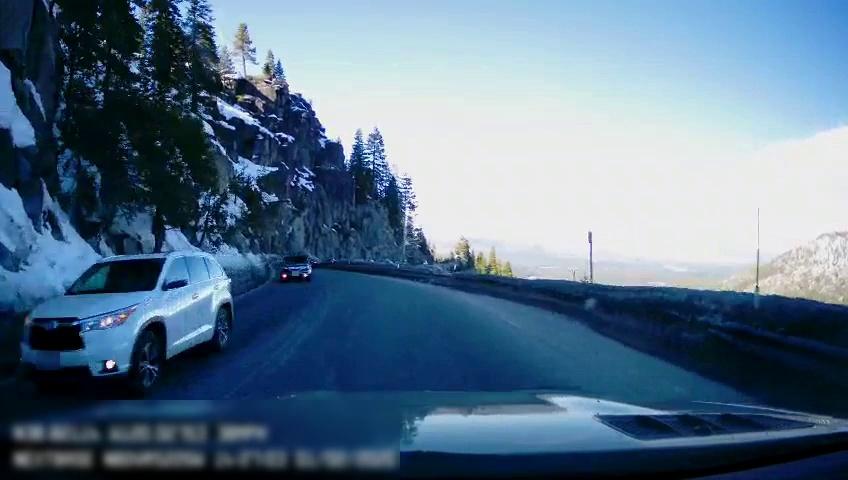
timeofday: Day
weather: Sunny
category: Drivable Space
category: Vehicles | SUV
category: Vehicles | SUV
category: Lanes | Opposite Lane